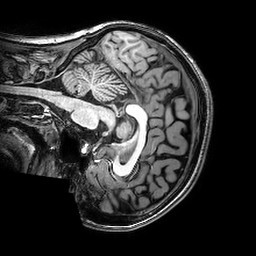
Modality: T1w
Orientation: sagittal
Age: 26
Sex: female
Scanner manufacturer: philips
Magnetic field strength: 3 T
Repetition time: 0.008322 s
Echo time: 0.00383 s